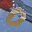
Label: 0